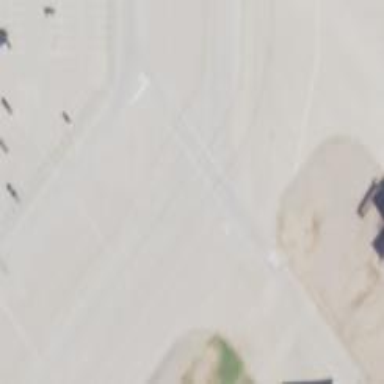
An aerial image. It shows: Image of taxiway at airport.